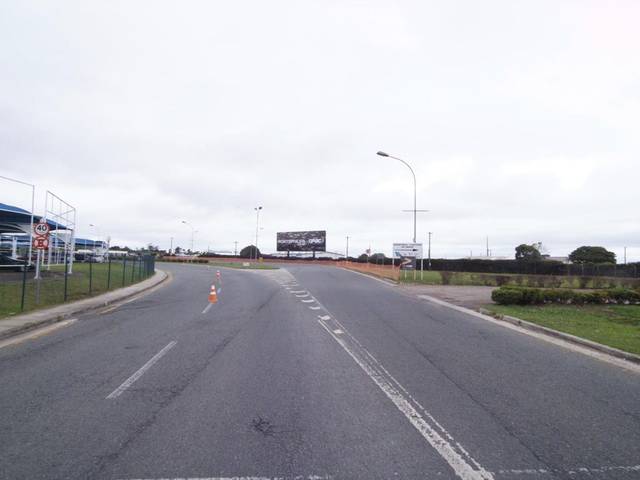
Region: Brazil
Coordinates: -25.539, -49.175